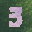
Label: 3